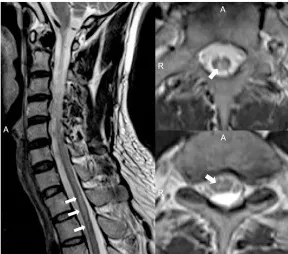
(B) MRI of the spinal cord for case 1 showed abnormal intramedullary lesions from T1 to T2 on T2W images (white arrowheads).
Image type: radiology (mri)